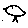
Label: bird